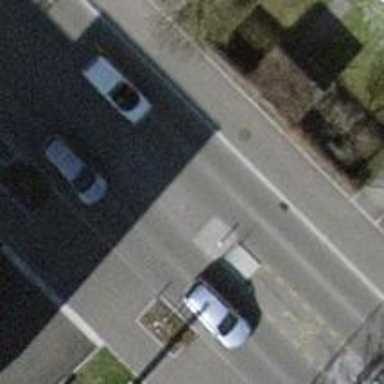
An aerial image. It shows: Residential road with asphalt surface. There is cycle lane along the road with sidewalk on the left side.